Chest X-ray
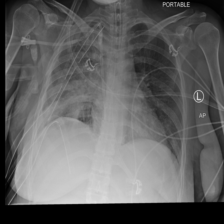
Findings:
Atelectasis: negative
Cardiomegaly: negative
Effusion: negative
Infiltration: positive
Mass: negative
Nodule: negative
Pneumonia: negative
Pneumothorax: negative
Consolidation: negative
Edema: negative
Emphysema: negative
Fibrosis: negative
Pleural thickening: negative
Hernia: negative